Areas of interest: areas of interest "Qinghua Sports Field"
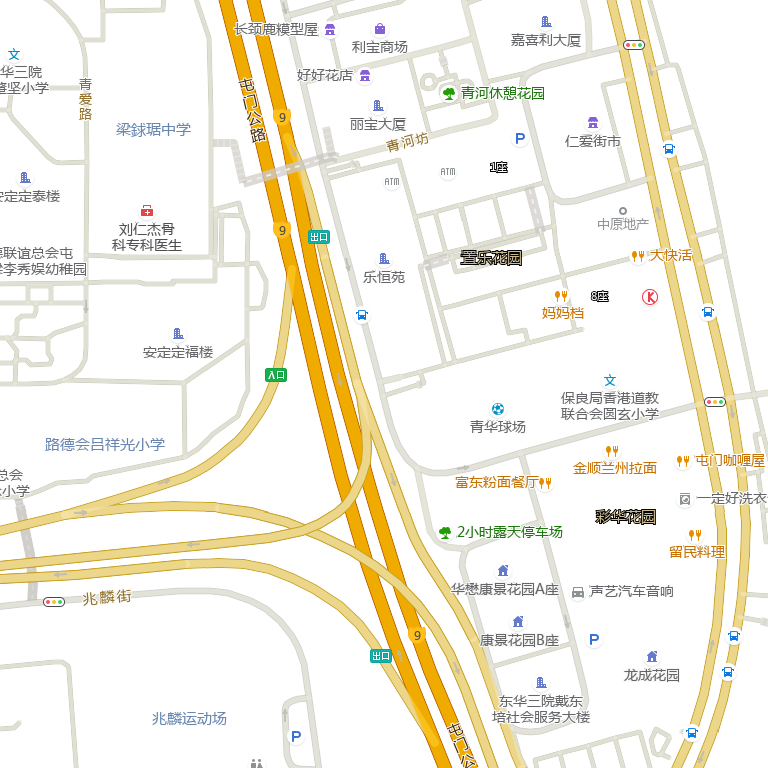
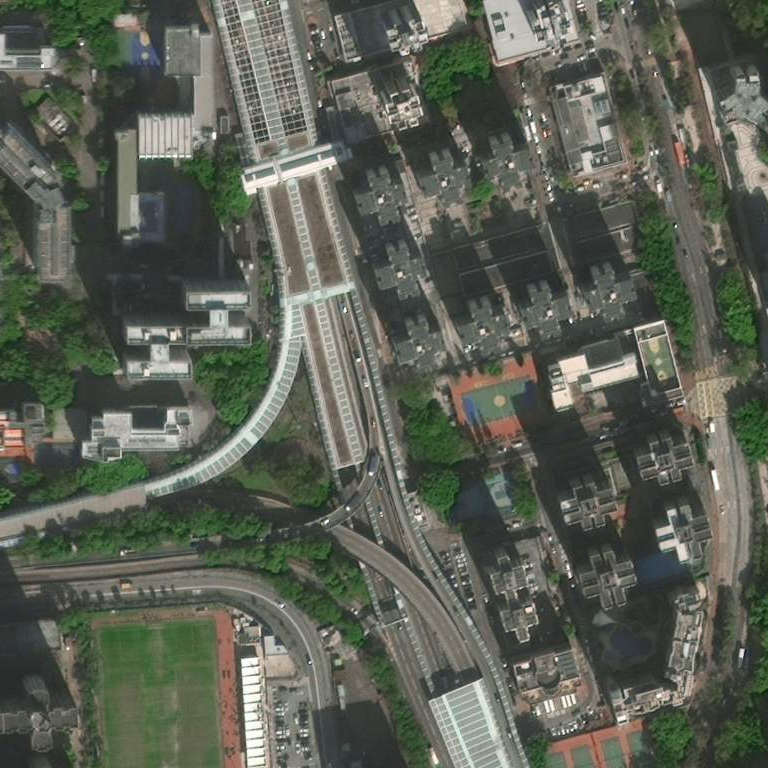